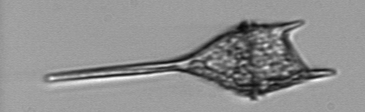
Label: Tripos_lineatus